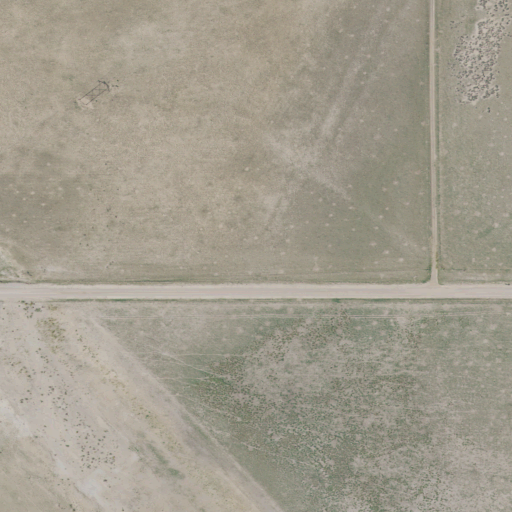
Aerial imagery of valley in Utah named Church Spring Wash containing shrub and grassland